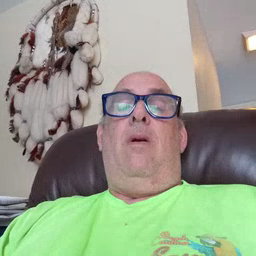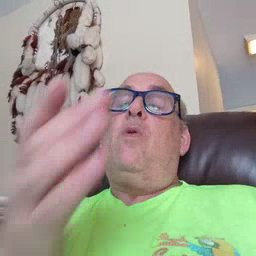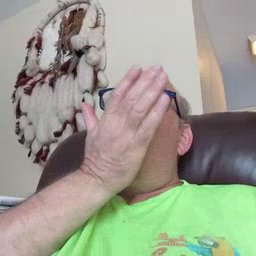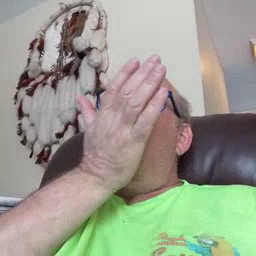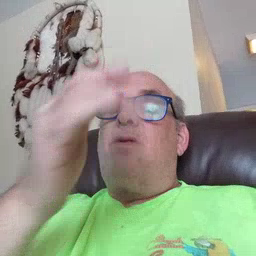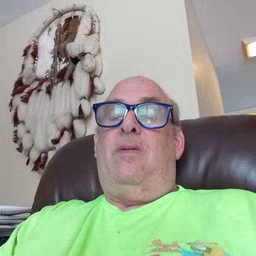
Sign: grass